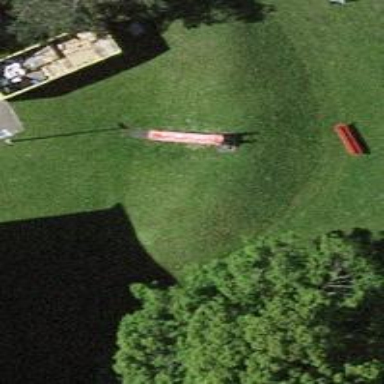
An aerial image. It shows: Playground with slide.